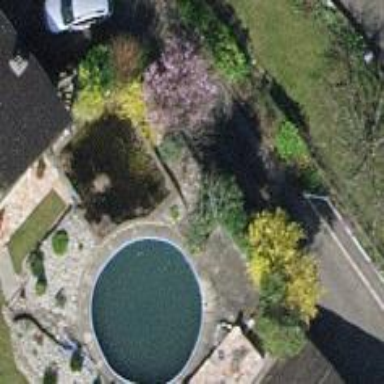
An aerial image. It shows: Swimming pool located in leisure land.